Question: I am using <URL> to take objects, and then list them in the ListView that you see below. Instead of listing the strings that I entered in to my database, though, Sugar ORM seems to be generating some sort of resource identifiers instead of strings. Any idea what these are and how I can turn them back into strings?
This is my code for the ListView:
'''
List<Book> books = Select.from(Book.class).orderBy("item").list();
setListAdapter(new ArrayAdapter<Book>(this, android.R.layout.simple_list_item_1, books));
'''

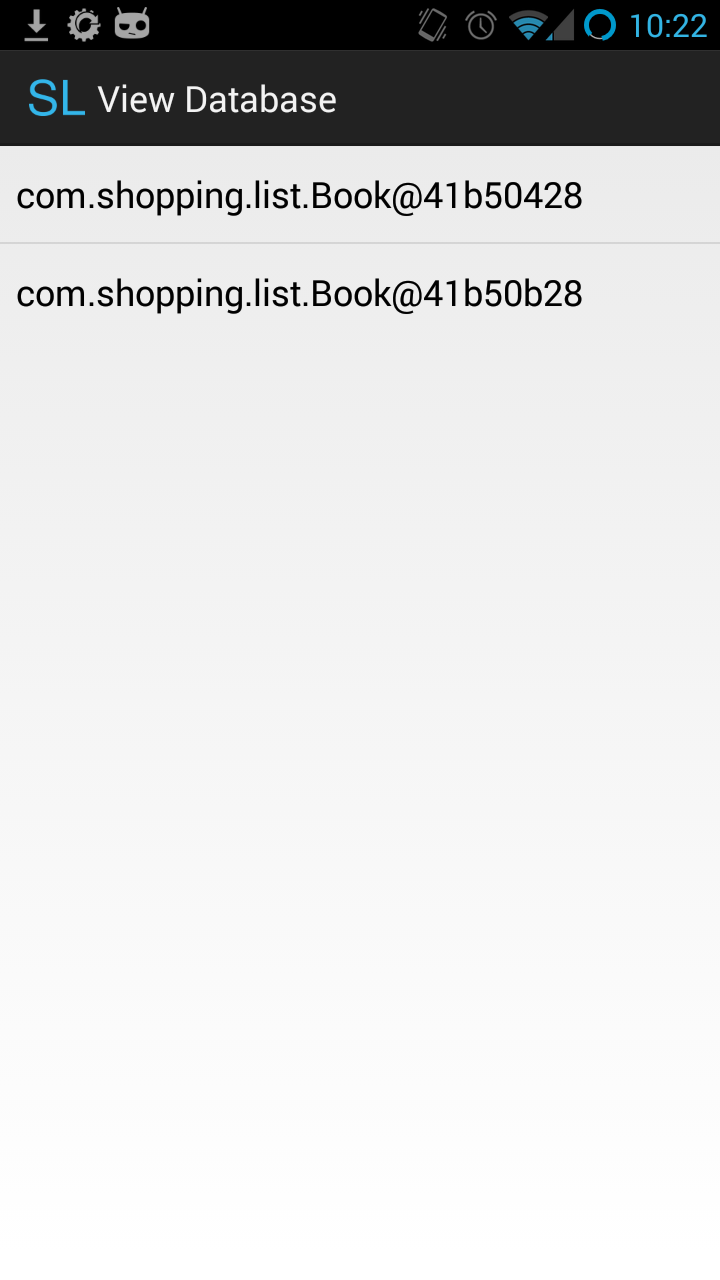
Answer: The listview is populated with "Book" objects
For every list item the simple_list_item is printing the toString of the Book class. If you do not override the toString it will print out "Class@somenumber" wich is what it doesn in your case.
You can do two things:
Override the toString method of the book class so you can decide what it shows.
example:
'''
@Override
public String toString(){
// assuming your book has a title (and its a string), put what you want here
return getTitle();
}
'''
The other option is to make a custom view for your listitem.
So instead of using the android.R.layout.simple_list_item_1 you create your own. In the view you might have a tekstview that you can fill with the book title. This is a bit more work, but you also have the most control over the layout of the list items.